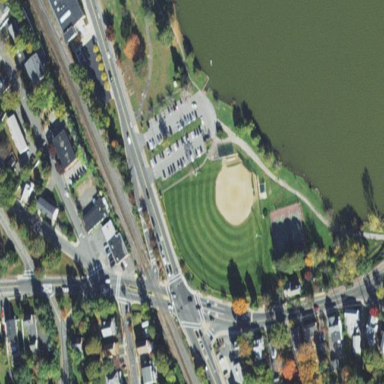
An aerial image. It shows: Baseball pitch for leisure land activities.